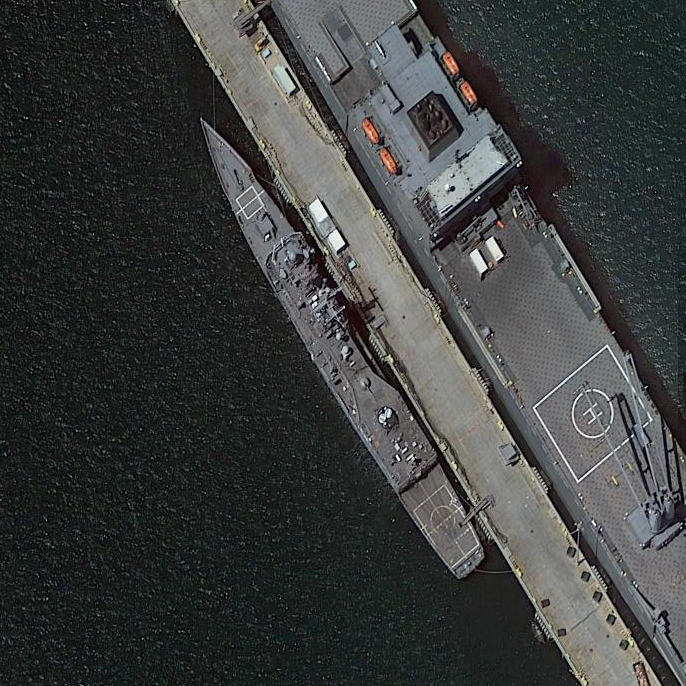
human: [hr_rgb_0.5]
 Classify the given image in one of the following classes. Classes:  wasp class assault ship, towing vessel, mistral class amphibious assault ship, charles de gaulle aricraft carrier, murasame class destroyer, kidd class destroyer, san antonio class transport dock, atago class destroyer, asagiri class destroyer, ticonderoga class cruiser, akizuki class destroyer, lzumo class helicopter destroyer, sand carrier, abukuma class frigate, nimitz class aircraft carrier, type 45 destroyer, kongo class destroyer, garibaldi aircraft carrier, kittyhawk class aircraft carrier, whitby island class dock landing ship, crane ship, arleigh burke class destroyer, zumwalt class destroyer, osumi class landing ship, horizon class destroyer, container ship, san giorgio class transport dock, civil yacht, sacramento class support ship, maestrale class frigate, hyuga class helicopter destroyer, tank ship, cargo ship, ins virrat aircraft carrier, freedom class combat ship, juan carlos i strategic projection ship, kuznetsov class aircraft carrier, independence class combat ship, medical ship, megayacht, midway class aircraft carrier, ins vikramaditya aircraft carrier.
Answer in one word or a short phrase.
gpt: Ticonderoga class cruiser